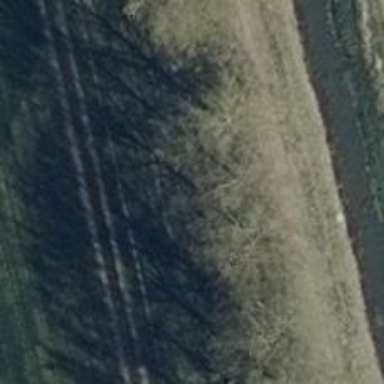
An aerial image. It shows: Row of deciduous broadleaved trees.